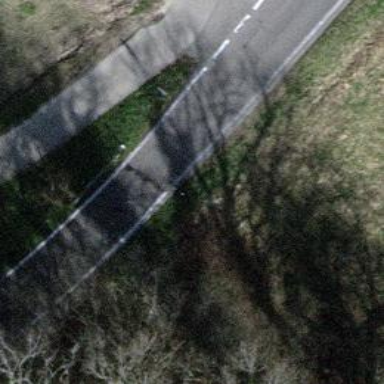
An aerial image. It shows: Asphalt road classified as tertiary.